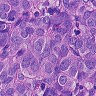
Metastatic tissue present: yes